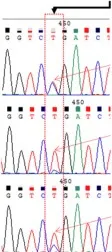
Sanger DNA sequencing and absolute quantitation by digital PCR analyses of ABCC8:c.1792C > T and allele difference plots of chromosome 11. A; Sanger DNA sequencing results showed C:T allelic ratio in DNA extracted from peripheral blood and Pancreas 1A and 2A tissues of the proband.
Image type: chart (chart)